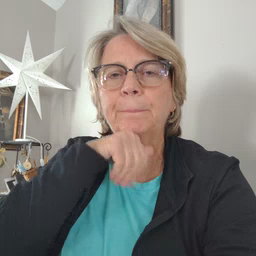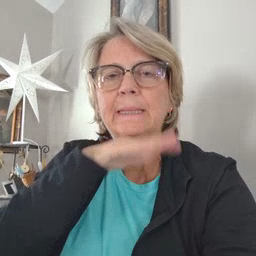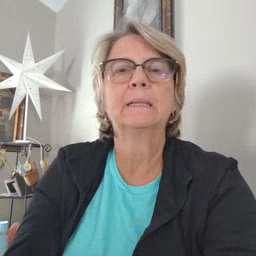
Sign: pig